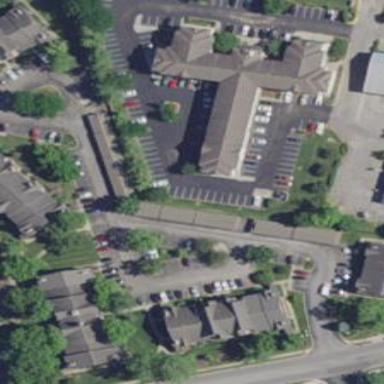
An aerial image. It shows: Building that is motel.